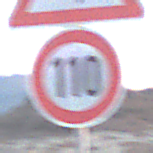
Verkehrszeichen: Geschwindigkeit110
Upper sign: FlugbetriebLinks
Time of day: SunriseSunset
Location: Outdoor (Nature)
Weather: Clear
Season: NotSpecified
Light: Natural